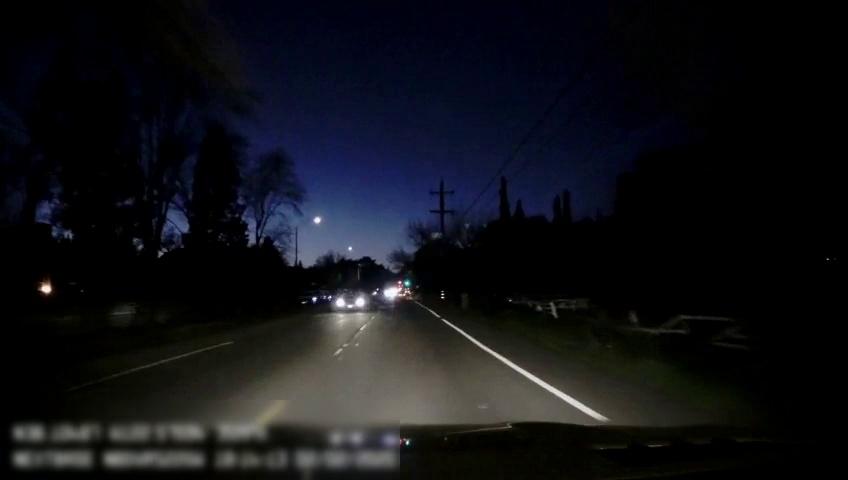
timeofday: Night
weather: Other
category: Drivable Space
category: Vehicles | SUV
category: Vehicles | SUV
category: Vehicles | Truck
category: Vehicles | SUV
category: Lanes | Current Lane
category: Lanes | Current Lane
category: Lanes | Opposite Lane